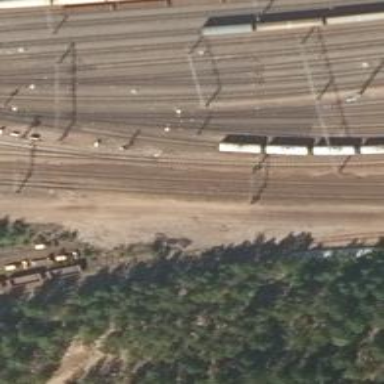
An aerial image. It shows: Railway signal.